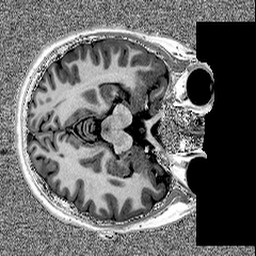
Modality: MP2RAGE
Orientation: axial
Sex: female